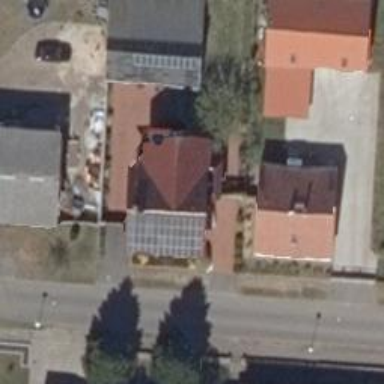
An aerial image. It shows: Solar-powered generator using photovoltaic technology. This small installation generates electricity through solar photovoltaic panels.